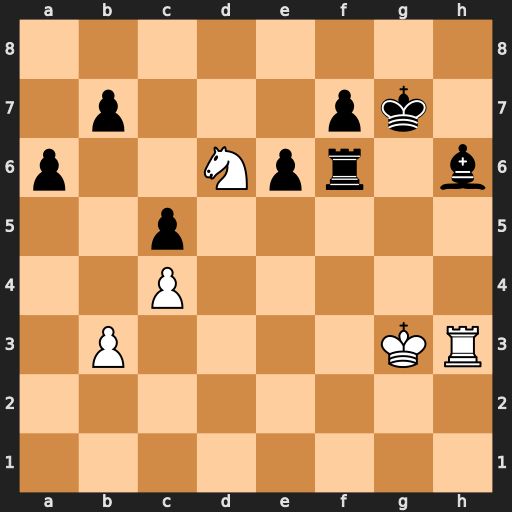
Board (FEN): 8/1p3pk1/p2Npr1b/2p5/2P5/1P4KR/8/8
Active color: w
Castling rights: -
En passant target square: -
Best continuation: Ne8+ Kf8 Nxf6